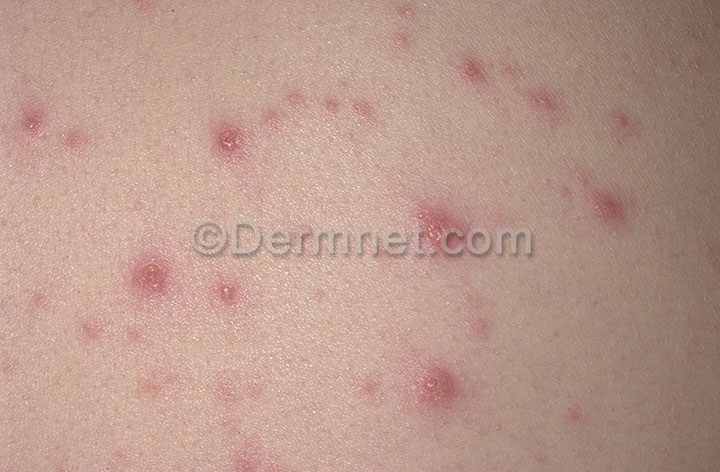
Disease: Warts Molluscum and other Viral Infections